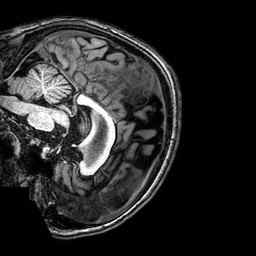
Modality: T1w
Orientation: sagittal
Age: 22
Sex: female